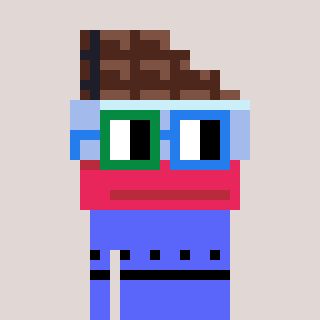
a pixel art character with square green and blue glasses, a chocolate-shaped head and a purple-colored body on a warm background